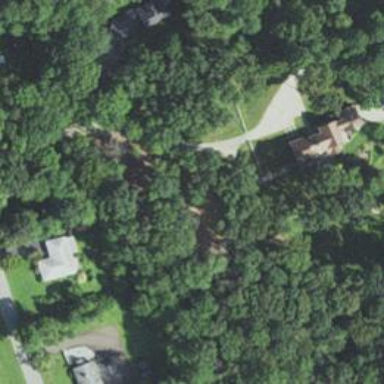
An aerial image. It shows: Residential driveway designated as service road.